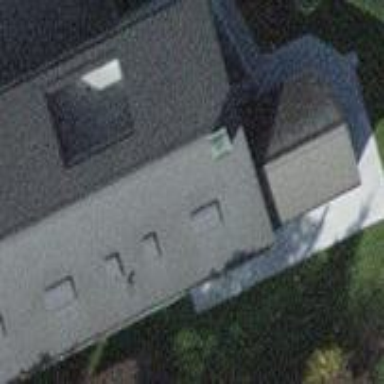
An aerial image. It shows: Semi-detached house.